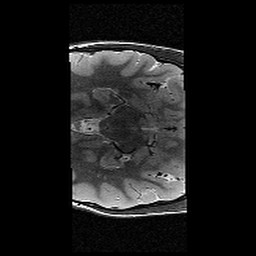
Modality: T2w
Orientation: axial
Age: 10
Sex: female
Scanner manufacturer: siemens
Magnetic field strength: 3 T
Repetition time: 9.23 s
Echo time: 0.067 s